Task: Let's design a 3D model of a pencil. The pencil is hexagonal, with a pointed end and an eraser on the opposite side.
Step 19:
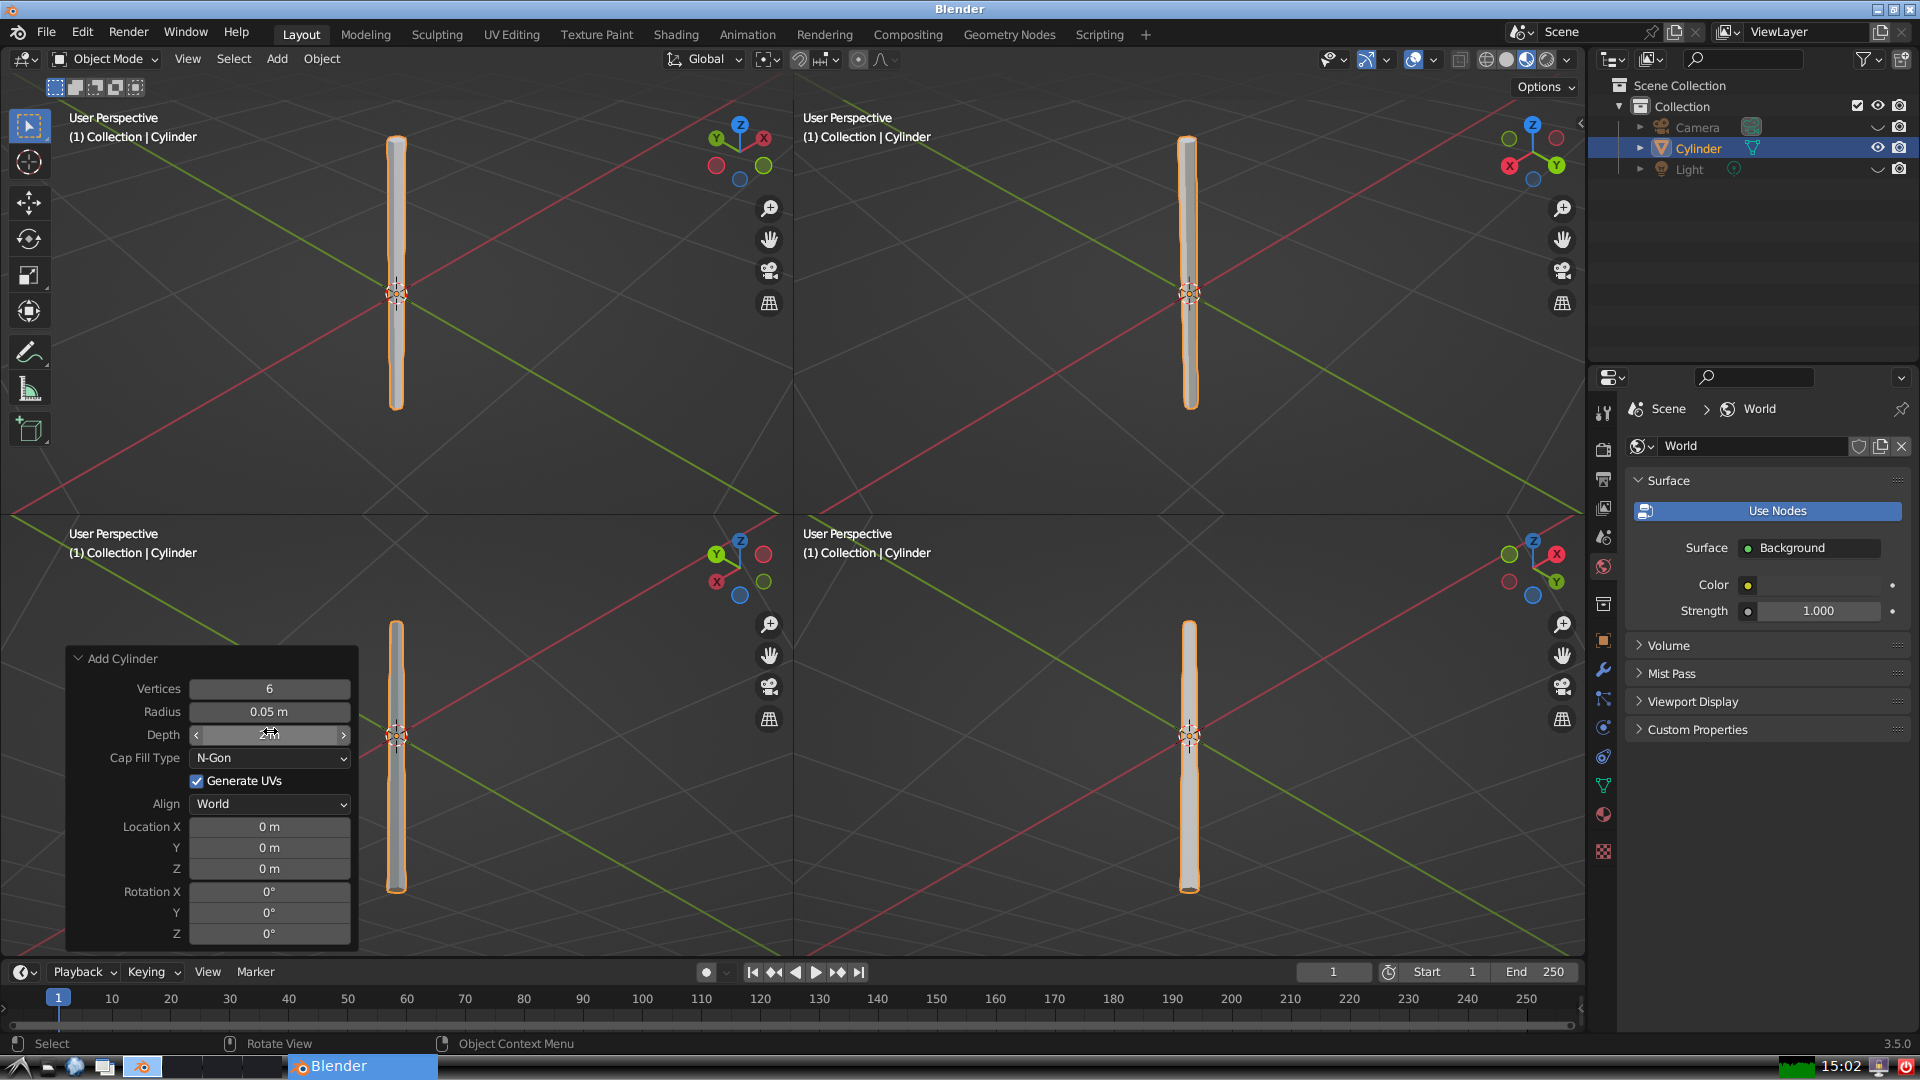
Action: {"mouse_move": [270, 824]}